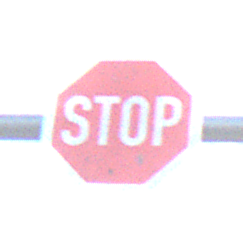
Verkehrszeichen: Stop
Umgebung: Outdoor, Nature
Tageszeit: SunriseSunset
Wetter: PartlyCloudy
Licht: Natural
Jahreszeit: NotSpecified
Kontrast: LowContrast